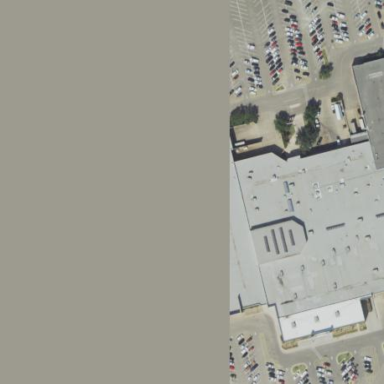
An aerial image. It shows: Department store building.